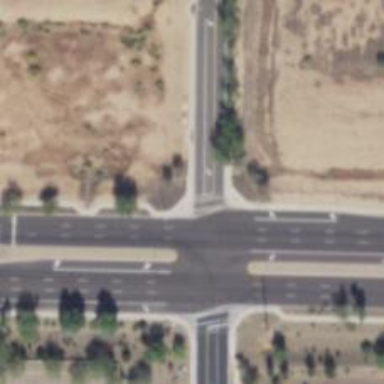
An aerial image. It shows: Solid stop line on the road marking.